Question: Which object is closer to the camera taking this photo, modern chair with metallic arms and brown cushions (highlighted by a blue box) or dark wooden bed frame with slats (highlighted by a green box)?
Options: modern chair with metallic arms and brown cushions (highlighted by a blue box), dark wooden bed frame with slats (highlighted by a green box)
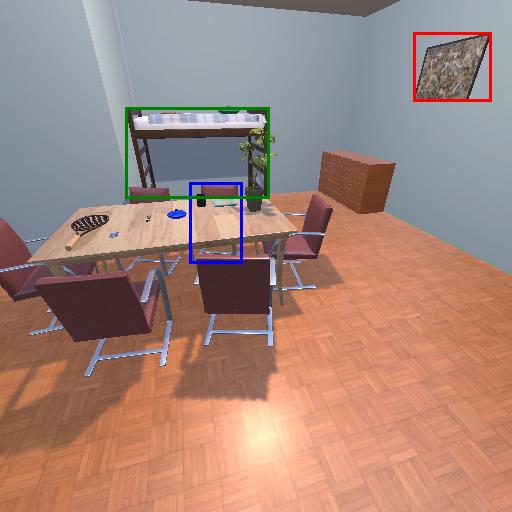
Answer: modern chair with metallic arms and brown cushions (highlighted by a blue box)